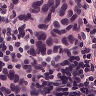
Metastatic tissue present: yes